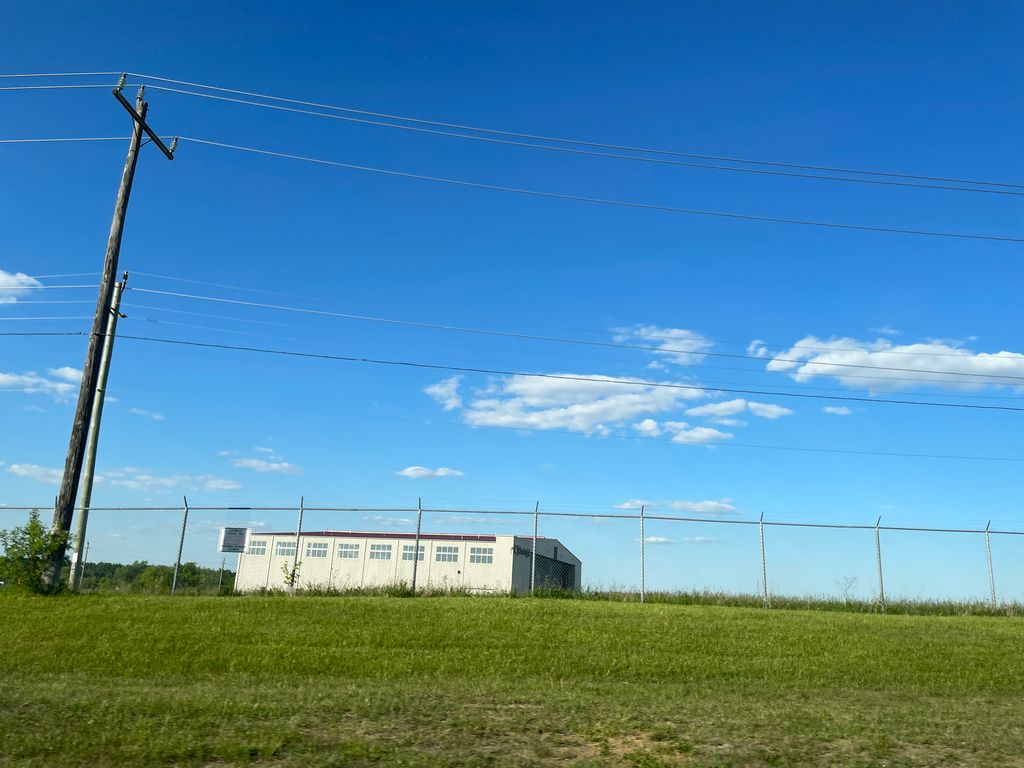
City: kitchener-waterloo